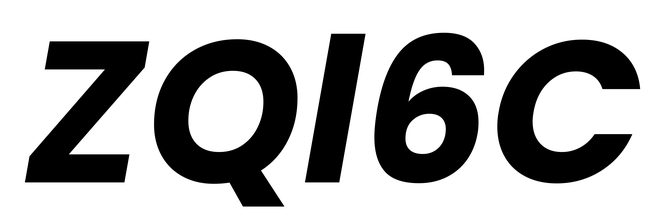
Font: Poppins-BoldItalic